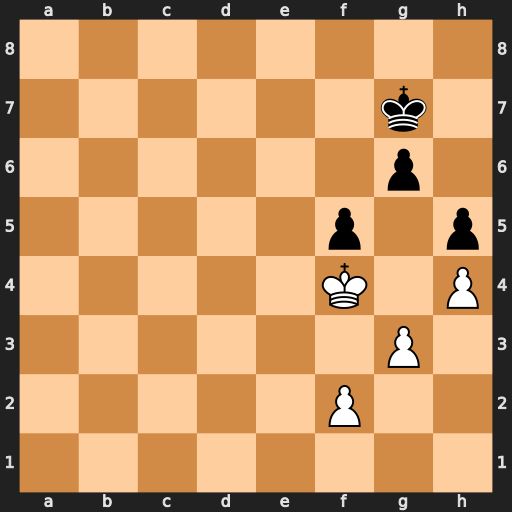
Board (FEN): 8/6k1/6p1/5p1p/5K1P/6P1/5P2/8
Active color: w
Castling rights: -
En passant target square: -
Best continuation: Kg5 Kf7 Kh6 f4 gxf4